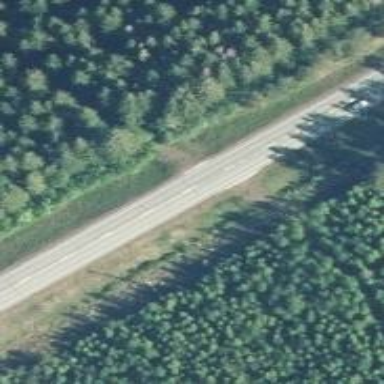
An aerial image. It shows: Asphalt road classified as trunk highway.